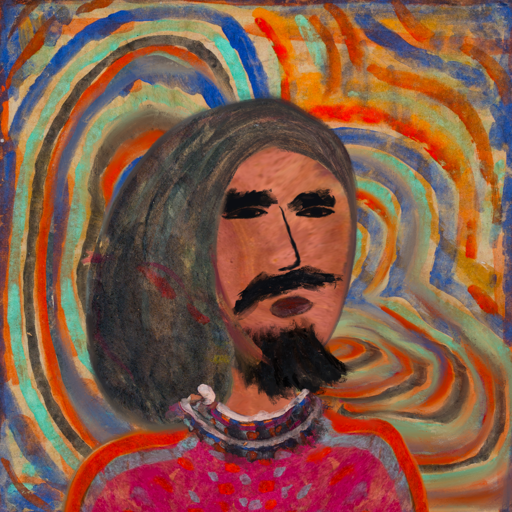
Background: Sisters, Head And Neck Side: Mother_And_Son_Mother, Face Side: Mosgoul, Bust: Sisters, Hair Side: Gypsy_Mother, Head Accessory: Blank, Second Necklace: Blank, Necklace: Hypocrite_1, Baby: Blank